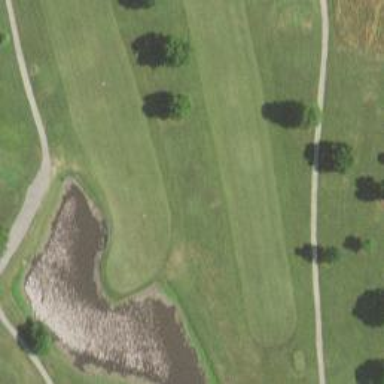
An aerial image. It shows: Golf hole.